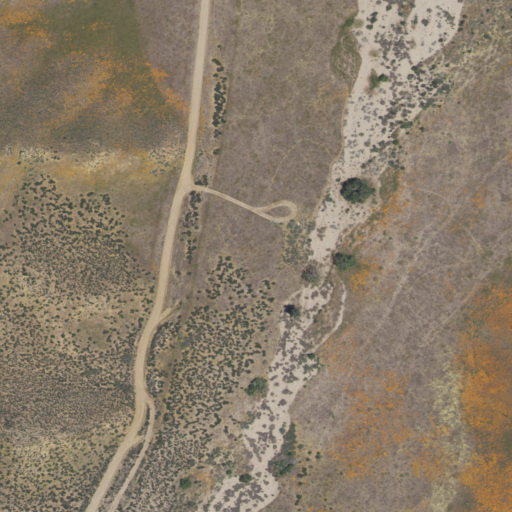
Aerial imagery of valley in California named Cow Spring Canyon containing shrub, grassland, and barren land